Question: Please go through the image for better understanding

1. I have created a library which can access users Gmail for some data
2. I have also created an app script which uses the library
3. The app script has a scriptDB
4. Now I share the app script between two users
5. Now my question is, can I access the two scriptDBs from the library, if so how ?
6. Can the library find the scriptDBs as two different database. can it able to distinguish between two instances ?
7. Will be there any data mixing like user1's data is mixing with user2's data.
8. When the two users simultaneously accessing the library can it handle concurrency ?
9. When the library reads the users Gmail can it be able to show user1's data to user1 only and user2's data to user2 only.
Any help is greatly appreciated ! ! Thanks in advance.
Basically it is about resource scoping as mentioned in <URL>.
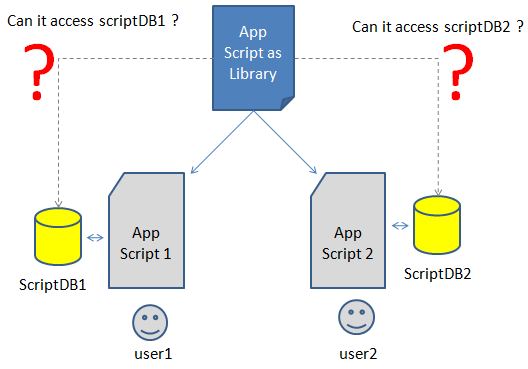
Answer: You can pass an app's own ScriptDb instance to a library, and the library can store data into that app's ScriptDb instance.
So if you have a library named "Library," it can contain the following function:
'''
function giveMeAnObject(db,item) {
db.save(item);
return db.count({});
}
'''
And your app would use the library's function like this:
'''
function doStuff(e) {
Library.giveMeAnObject( ScriptDb.getMyDb(), {'foo' : 'bar'});
}
'''
There is one ScriptDb for the app (not for each user of the app), so if the library is accessed by two different apps (not two different users of the same app) the data would end up in two separate databases. However, if you just have two different users of the same app, their data will be mingled. Each App gets its own ScriptDb, but not each user.